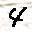
Label: 4